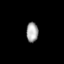
Tissue: lung
Cell type: Endothelial cells
Senescence score: 0.5699
Nuclear area (px): 231
Mean DAPI intensity: 163.641